Question: I have created one SSRS report.
In the report I am providing one parameter named 'startDate'. From the 'startDate' I have to display 10 columns like 'week of dd-mon-yy'.
First column contains date of Monday in the week which the start date lies. then the upcoming 10 Mondays are used.
Example is shown in the image. How can I achieve this in SSRS reports. I need query and column value.

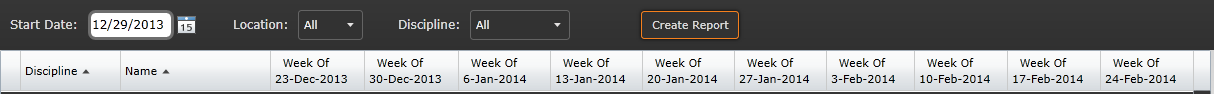
Answer: This should be your column name alias for current week
'''
select 'Week of '+ CONVERT(VARCHAR(11),dateadd(week, datediff(week, 0, getdate()), 0),106);
'''
then alias for next weeks
'''
select 'Week of '+ CONVERT(VARCHAR(11),dateadd(week, 1,dateadd(week, datediff(week, 0, getdate()), 0)),106);
select 'Week of '+ CONVERT(VARCHAR(11),dateadd(week, 2,dateadd(week, datediff(week, 0, getdate()), 0)),106);
select 'Week of '+ CONVERT(VARCHAR(11),dateadd(week, 3,dateadd(week, datediff(week, 0, getdate()), 0)),106);
select 'Week of '+ CONVERT(VARCHAR(11),dateadd(week, 4,dateadd(week, datediff(week, 0, getdate()), 0)),106);
select 'Week of '+ CONVERT(VARCHAR(11),dateadd(week, 5,dateadd(week, datediff(week, 0, getdate()), 0)),106);
select 'Week of '+ CONVERT(VARCHAR(11),dateadd(week, 6,dateadd(week, datediff(week, 0, getdate()), 0)),106);
select 'Week of '+ CONVERT(VARCHAR(11),dateadd(week, 7,dateadd(week, datediff(week, 0, getdate()), 0)),106);
select 'Week of '+ CONVERT(VARCHAR(11),dateadd(week, 8,dateadd(week, datediff(week, 0, getdate()), 0)),106);
select 'Week of '+ CONVERT(VARCHAR(11),dateadd(week, 9,dateadd(week, datediff(week, 0, getdate()), 0)),106);
'''